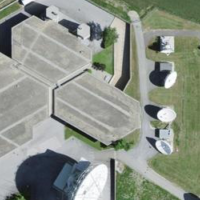
EUNIS habitat code: 54
Species observed at this site:
Aporia crataegi
Issoria lathonia